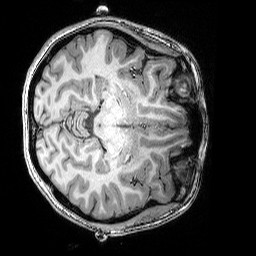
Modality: T1w
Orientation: axial
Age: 21
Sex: female
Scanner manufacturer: siemens
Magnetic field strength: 3 T
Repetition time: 2.25 s
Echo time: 0.00418 s